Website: crate-barrel
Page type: billing-address
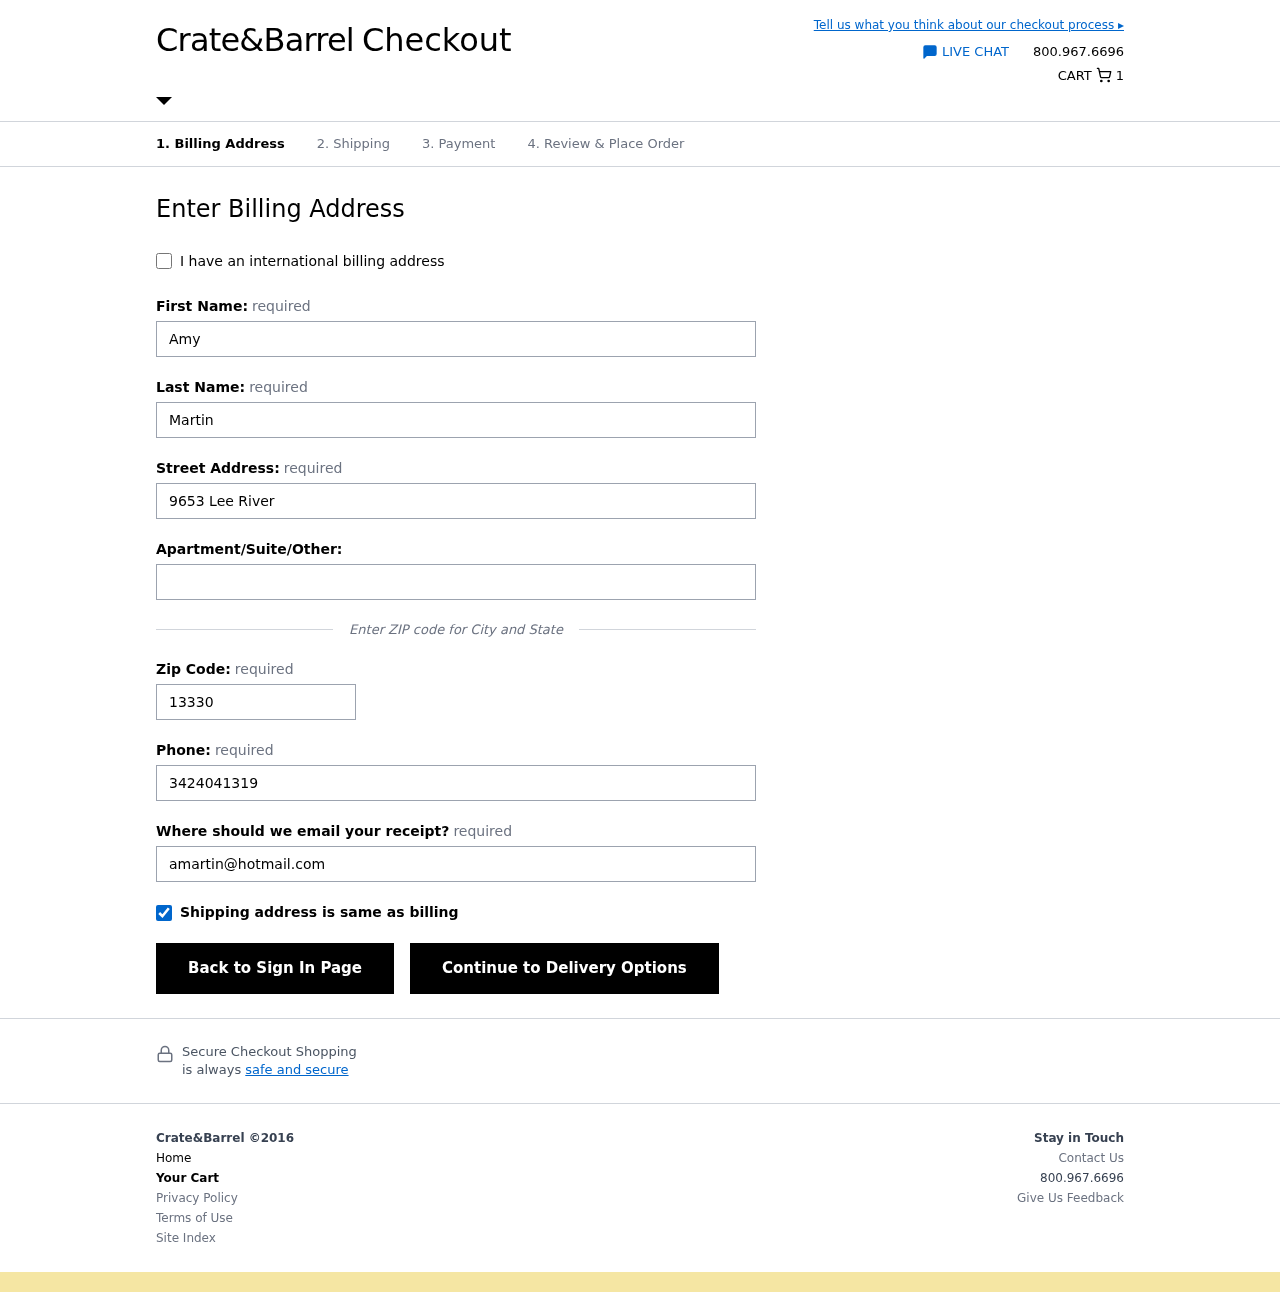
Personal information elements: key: PII_EMAIL
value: amartin@hotmail.com
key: PII_FIRSTNAME
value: Amy
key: PII_LASTNAME
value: Martin
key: PII_PHONE
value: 3424041319
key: PII_POSTCODE
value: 13330
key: PII_STREET
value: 9653 Lee River
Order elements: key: ORDER_NUM_ITEMS
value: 1